Question: The view definitely does not populate on my end but <URL> in the demo template folder seems to do that.
<URL>

urls.py
'''
path("dj-rest-auth/password/reset/confirm/<str:uid>/<str:token>/",
# TemplateView.as_view(template_name="password_reset_confirm.html"),
PasswordResetConfirmView.as_view(),
name='resend-email-verification'
),
'''
Edit: maybe this webpage here is not the same page in django-rest-auth demo folder.
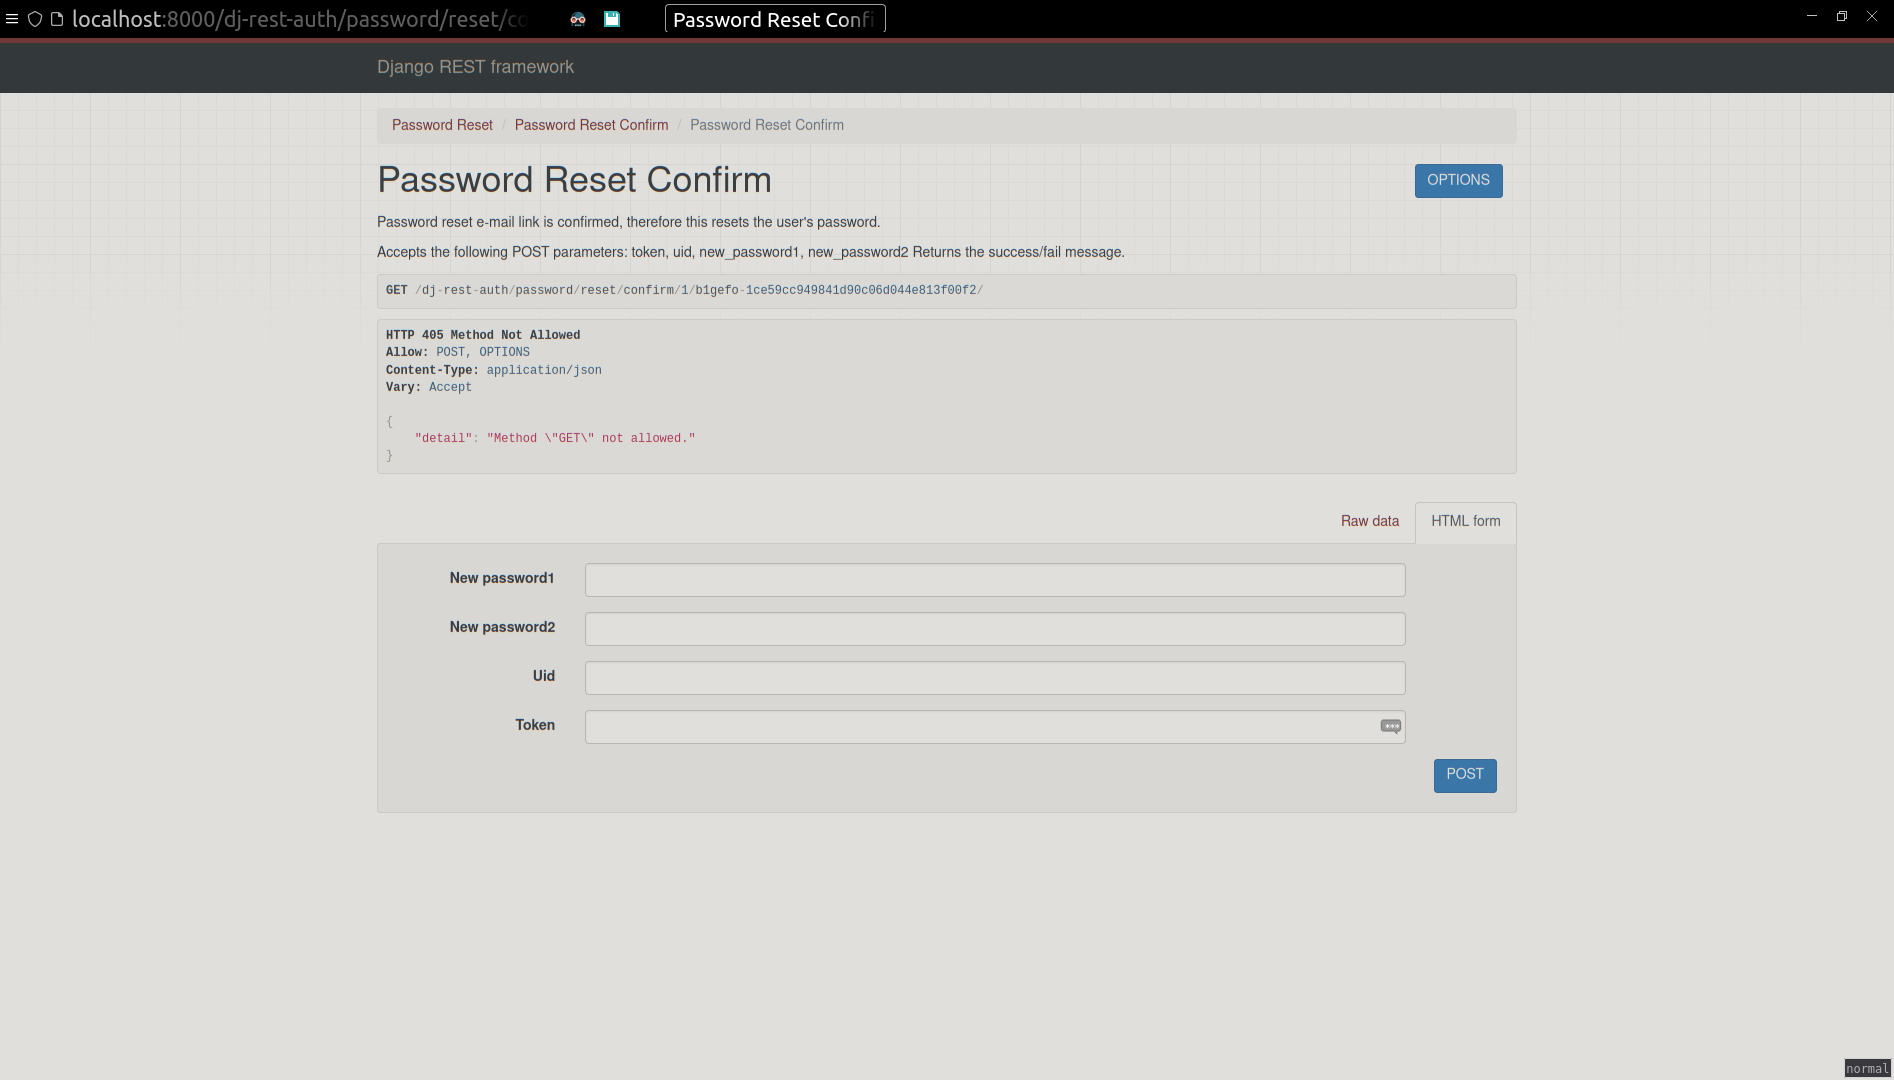
Answer: <URL>
What I am seeing is UI of browsable API of django rest framework that does not have this functionality for reading url and populating form field unless I tell it to.
For it to do this, I created 'templates/rest_framework/api.html' file and inserted following code inside it:
'''
{% extends "rest_framework/base.html" %}
{% block style %}
{{ block.super }}
<style>
#btn-link {
border: none;
outline: none;
background: none;
display: block;
padding: 3px 20px;
clear: both;
font-weight: 400;
line-height: 1.42857143;
color: #A30000;
white-space: nowrap;
width: 100%;
text-align: left;
}
#btn-link:hover {
background: #EEEEEE;
color: #C20000;
}
</style>
{% endblock %}
{% block userlinks %}
{% if user.is_authenticated or response.data.access_token %}
<li class="dropdown">
<a href="#" class="dropdown-toggle" data-toggle="dropdown">
{% firstof user.username 'Registered' %}
<b class="caret"></b>
</a>
<ul class="dropdown-menu dropdown-menu-right">
{% url 'rest_user_details' as user_url %}
<li><a href="{{ user_url }}">User</a></li>
<li>
{% url 'rest_logout' as logout_url %}
<form action="{{ logout_url }}" method="post">
{% csrf_token %}
<button type="submit" id="btn-link">Logout</button>
</form>
</li>
</ul>
</li>
{% else %}
{% url 'rest_login' as login_url %}
<li><a href="{{ login_url }}">Login</a></li>
{% url 'rest_register' as register_url %}
<li><a href="{{ register_url }}">Register</a></li>
{% endif %}
{% endblock %}
{% block script %}
{{block.super}}
<script type="text/javascript">
var url_elements = window.location.pathname.split('/');
if (url_elements.length >= 3){
var uid = url_elements[url_elements.length - 3];
if (uid !== undefined){
$('input[name=uid]').val(uid);
}
var token = url_elements[url_elements.length - 2];
if (token !== undefined){
$('input[name=token]').val(token);
}
}
</script>
{% endblock %}
'''